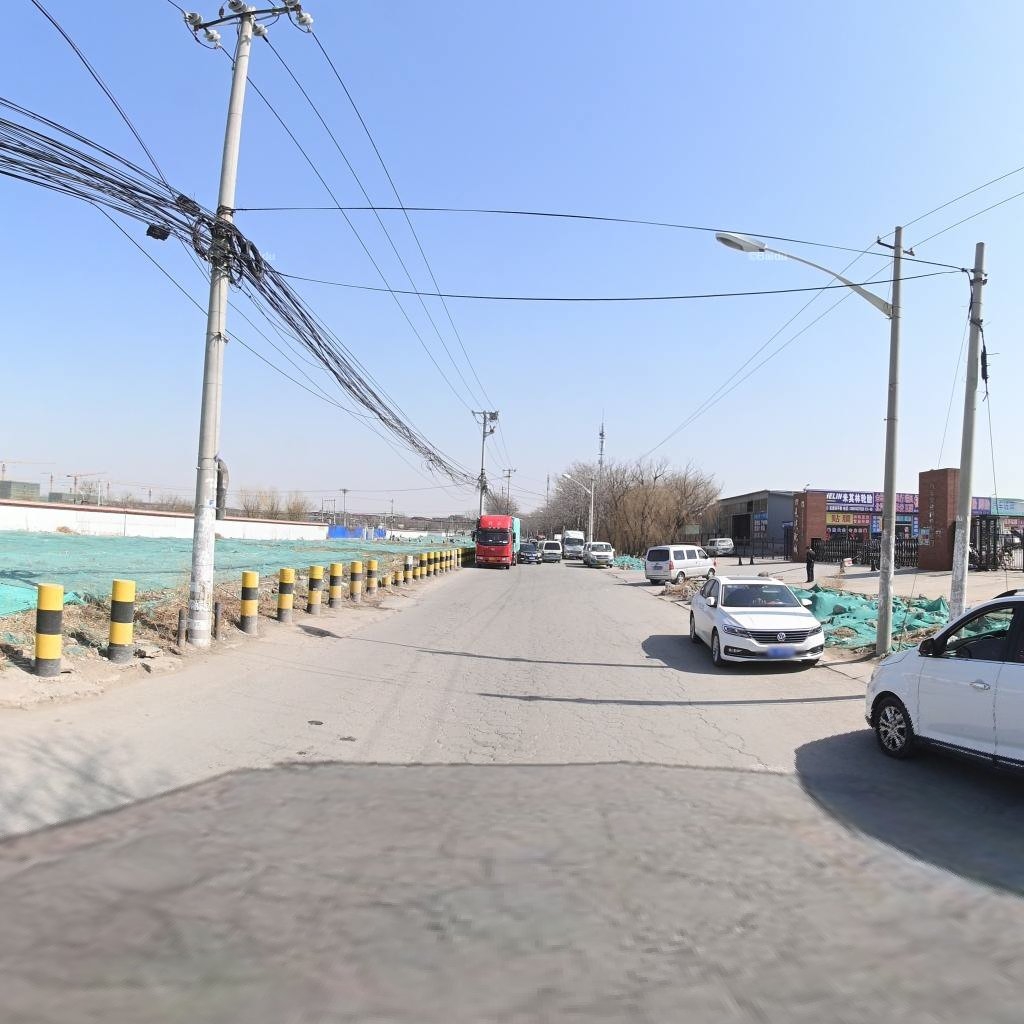
Region: Chaoyang
Road damage annotations: alligator crack